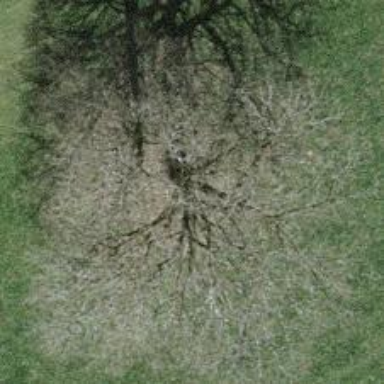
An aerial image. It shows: Broadleaved tree with lush foliage.